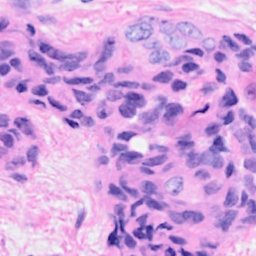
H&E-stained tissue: Breast